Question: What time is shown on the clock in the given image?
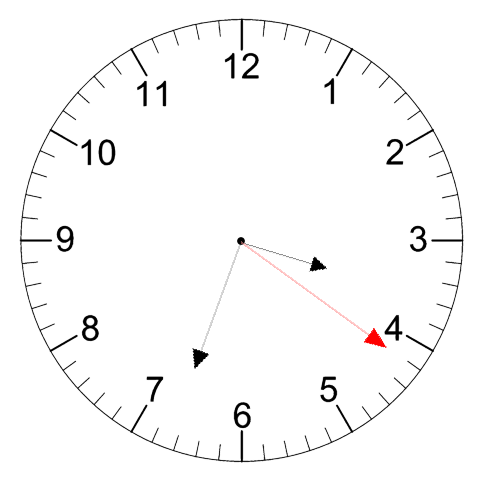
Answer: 03:33:21